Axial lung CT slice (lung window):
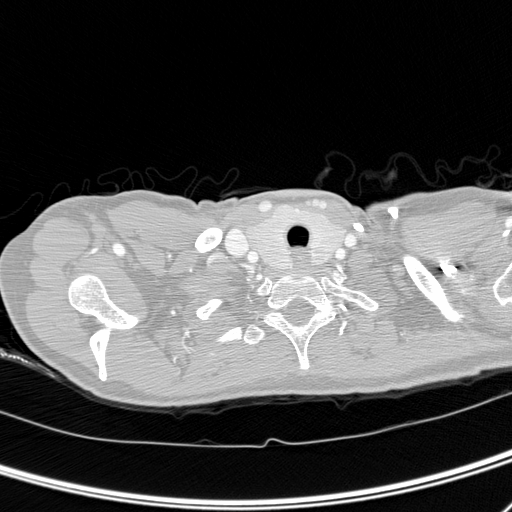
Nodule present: no